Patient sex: M
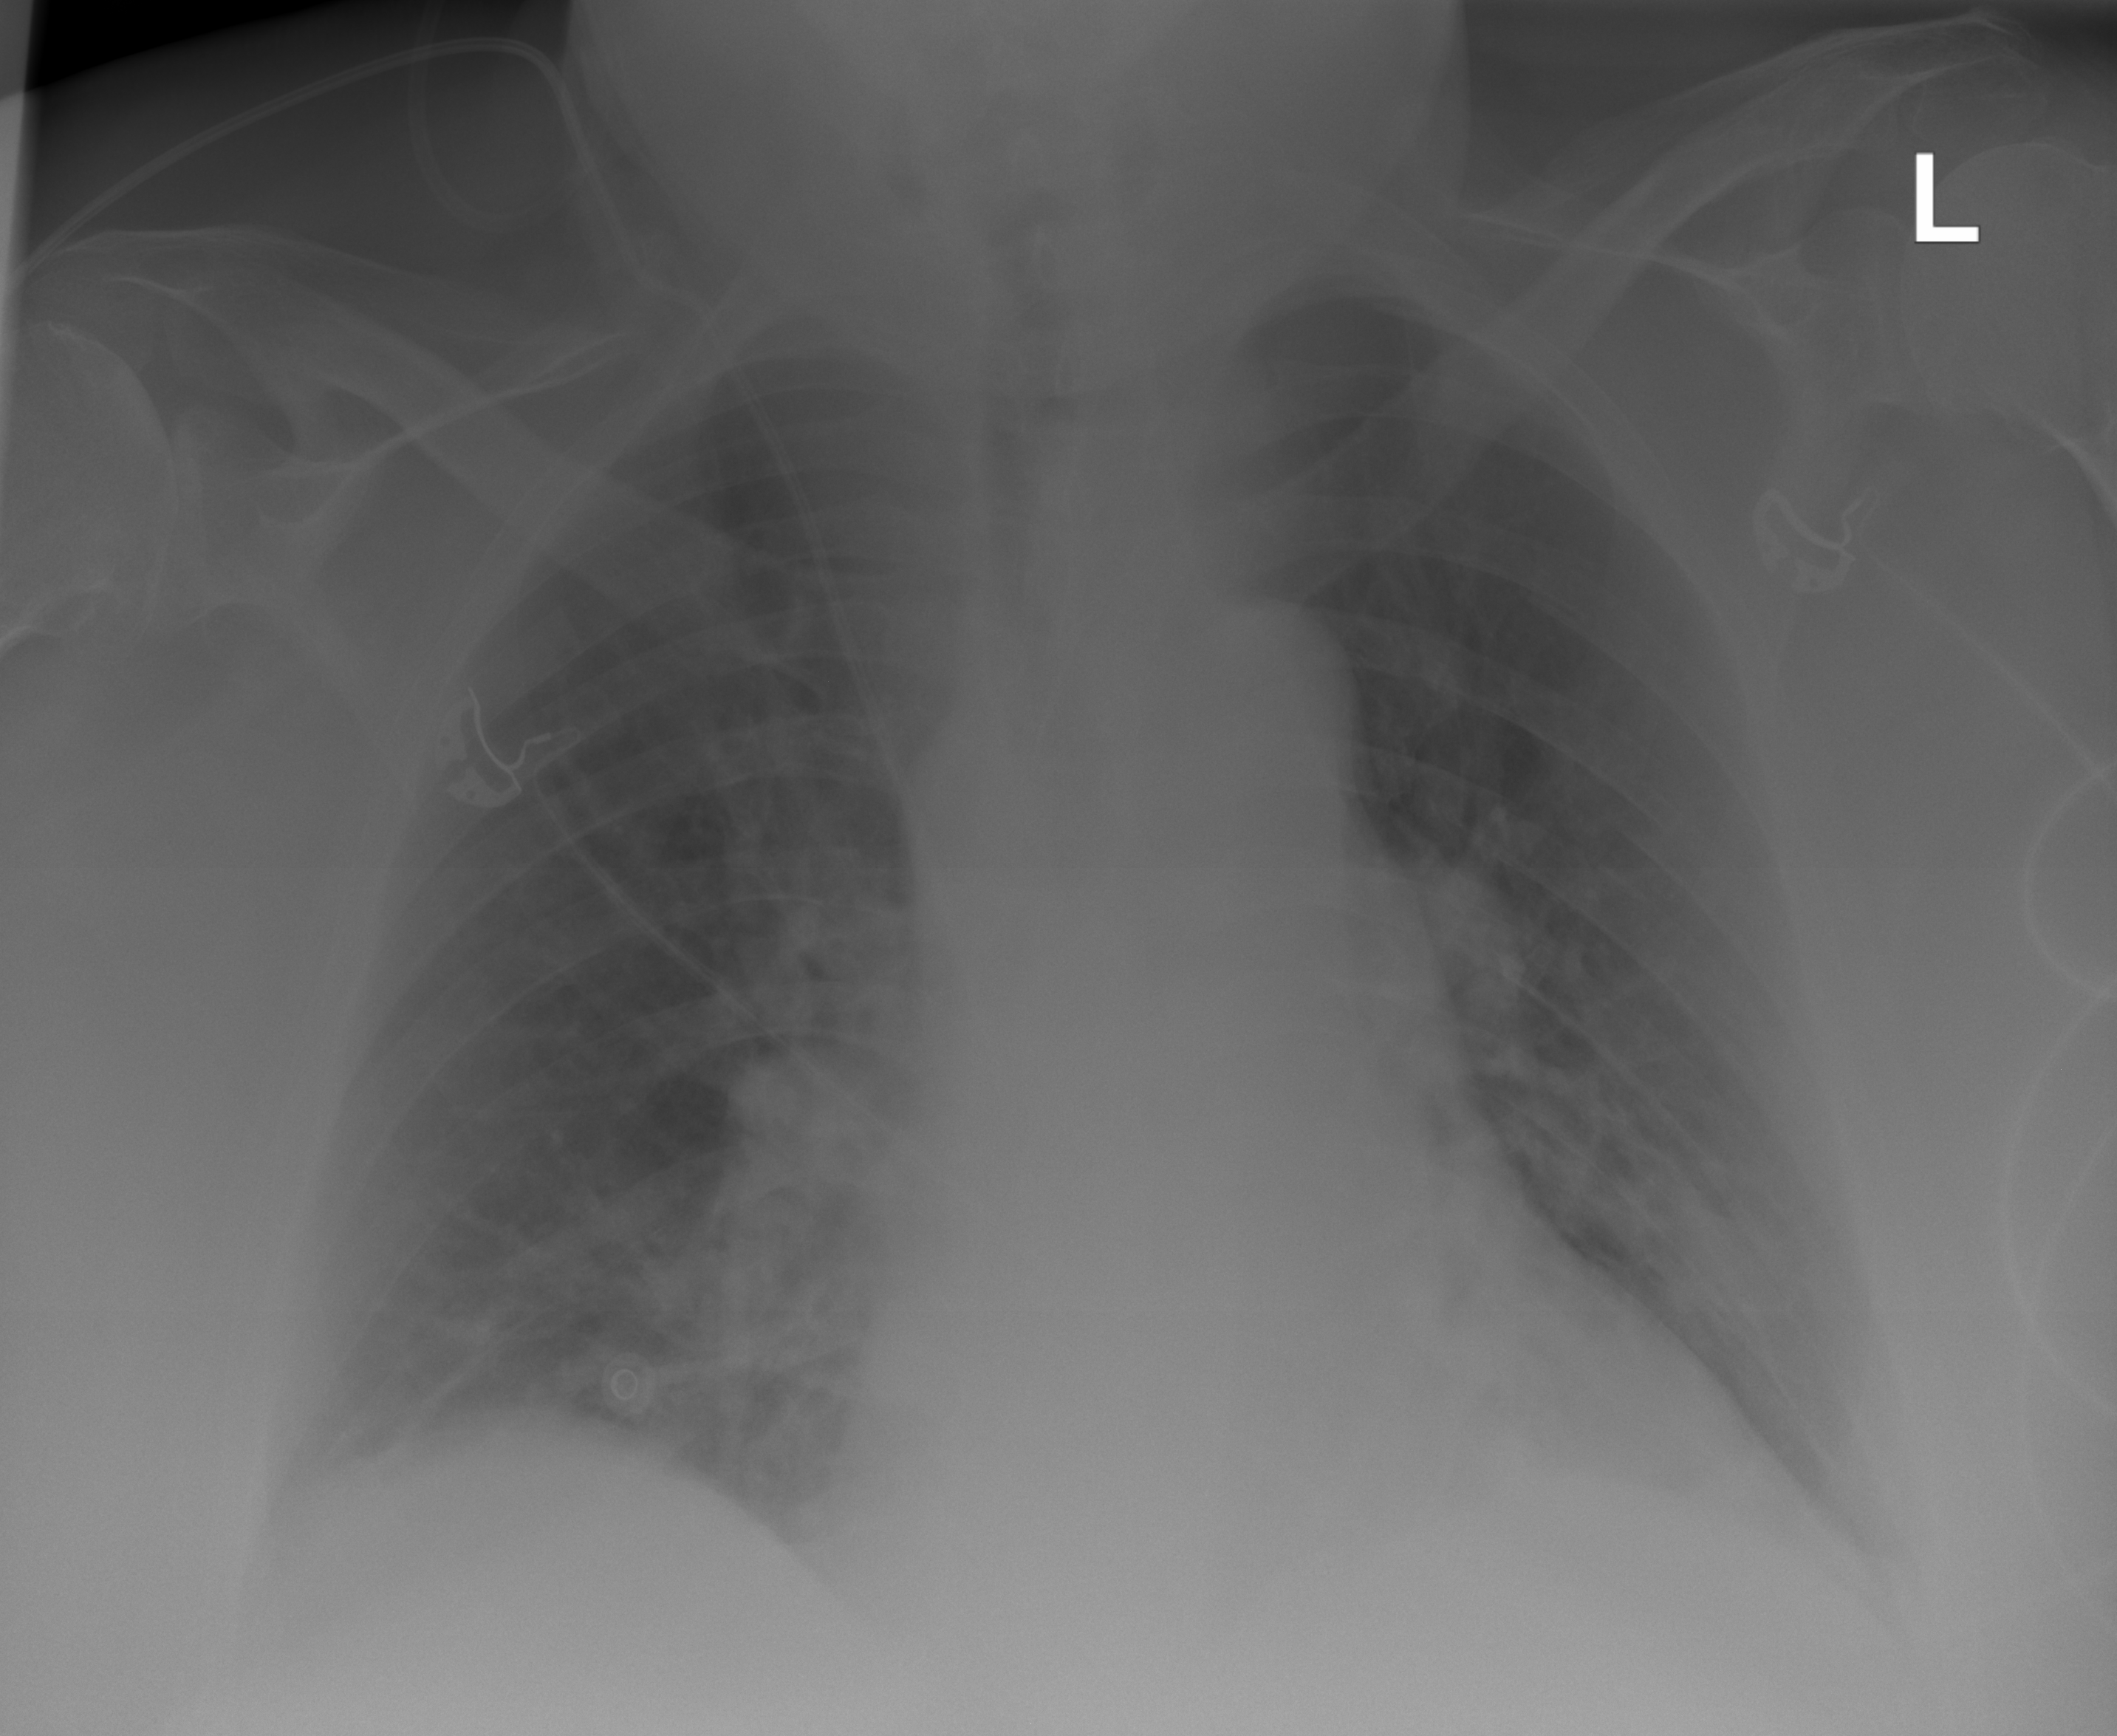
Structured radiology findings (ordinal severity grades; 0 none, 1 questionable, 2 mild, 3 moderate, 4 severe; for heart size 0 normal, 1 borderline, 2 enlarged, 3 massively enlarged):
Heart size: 1
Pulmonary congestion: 2
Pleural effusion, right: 2
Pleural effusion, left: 2
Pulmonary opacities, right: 2
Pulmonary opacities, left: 2
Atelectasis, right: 2
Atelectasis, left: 2